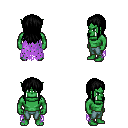
a pixel art fantasy rpg character, male body template, orc, green skin, maroon tattered cape, teal pants, black unkempt hairstyle, four views (front, back, left, right), 2x2 character sprite sheet, small pixel art, hard edges, no anti-aliasing